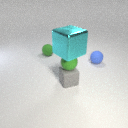
small blue rubber sphere in front of small green rubber sphere